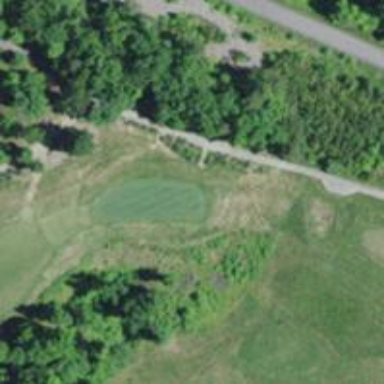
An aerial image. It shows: Footway that doubles as golf path.